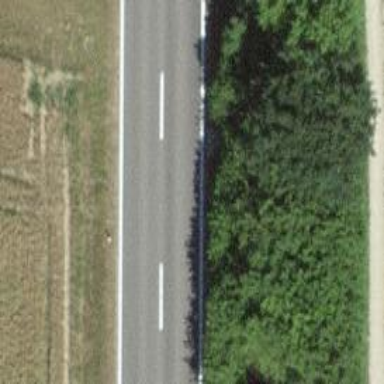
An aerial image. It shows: Secondary road with asphalt surface.